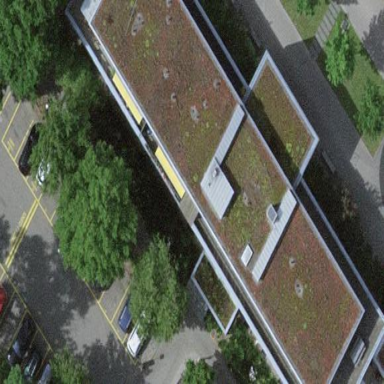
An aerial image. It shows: College building.